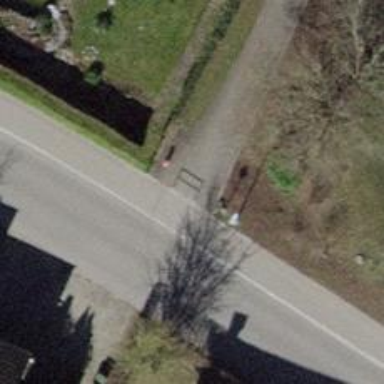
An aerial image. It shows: Cycle barrier.